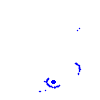
Particle: electron